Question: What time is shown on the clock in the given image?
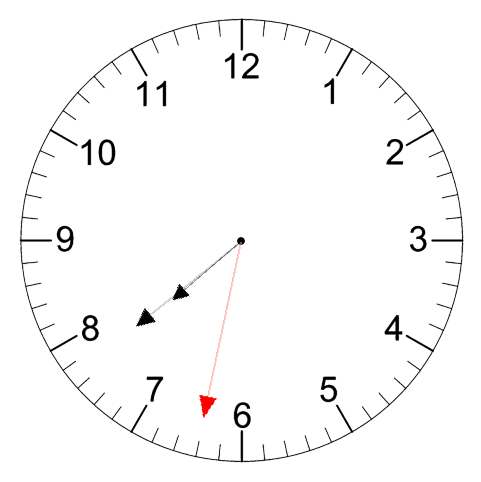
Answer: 07:38:32